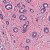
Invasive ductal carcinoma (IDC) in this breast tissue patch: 1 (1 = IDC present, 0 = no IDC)